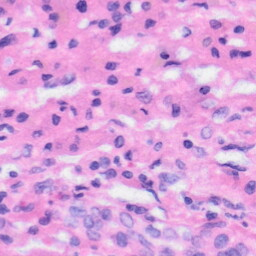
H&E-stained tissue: Liver